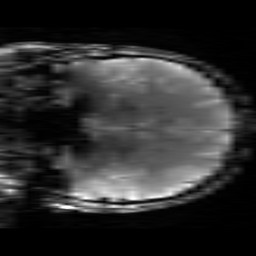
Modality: T2starw
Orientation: coronal
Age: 27
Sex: male
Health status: healthy
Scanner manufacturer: siemens
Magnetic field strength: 3 T
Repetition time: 0.7 s
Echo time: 0.02 s